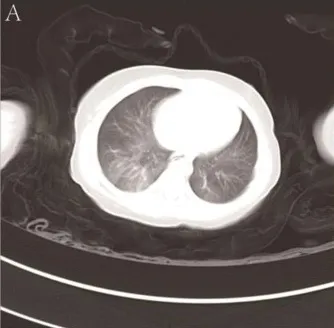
CT coronal scan of the lung (A,B).
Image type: radiology (ct)